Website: apple
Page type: address-validator
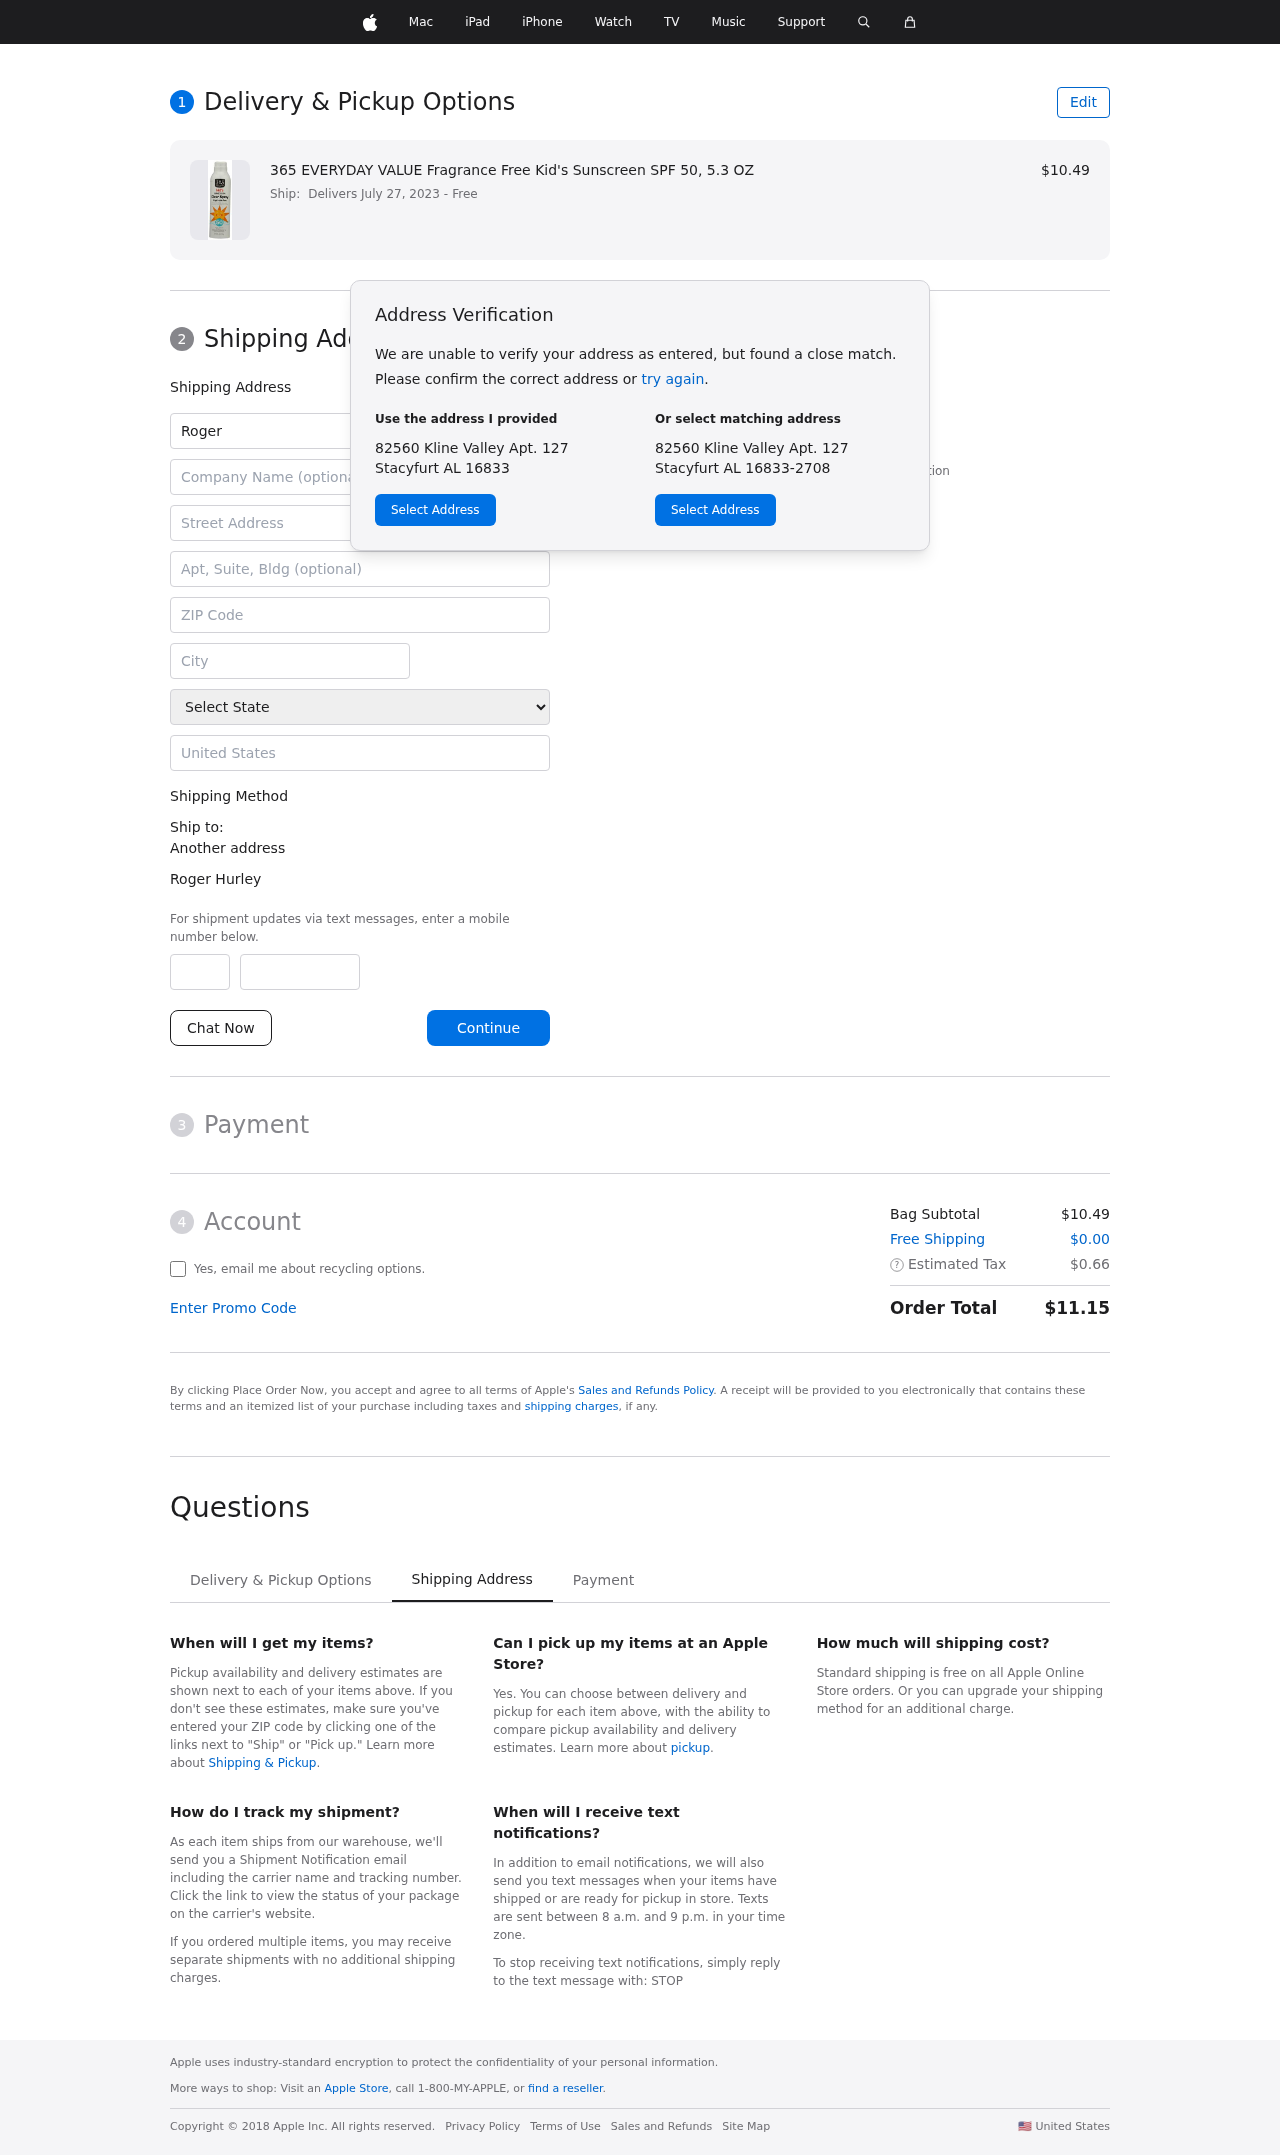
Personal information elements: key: PII_CITY
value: Stacyfurt
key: PII_COUNTRY
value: United States
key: PII_FIRSTNAME
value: Roger
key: PII_FULLNAME
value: Roger Hurley
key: PII_LASTNAME
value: Hurley
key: PII_PHONE_AREA
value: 477
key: PII_PHONE_SUFFIX
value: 4160
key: PII_POSTCODE
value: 16833
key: PII_STATE
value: Alabama
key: PII_STREET
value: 82560 Kline Valley Apt. 127
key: PII_STREET2
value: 74195 Stevens Bypass Apt. 306
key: PII_CITY_STATE_ZIP
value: Stacyfurt AL 16833
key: PII_STATE_ABBR
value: AL
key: PII_POSTCODE_FULL
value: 16833
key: PII_POSTCODE_NUMERIC
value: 16833
Product elements: key: PRODUCT1_NAME
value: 365 EVERYDAY VALUE Fragrance Free Kid's Sunscreen SPF 50, 5.3 OZ
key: PRODUCT1_PRICE
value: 10.49
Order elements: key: ORDER_DELIVERY_DATE
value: Delivers July 27, 2023
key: ORDER_SUBTOTAL
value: $10.49
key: ORDER_SHIPPING_COST
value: $0.00
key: ORDER_TAX
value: $0.66
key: ORDER_TOTAL
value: $11.15